You are looking at the short-time Fourier spectrogram of a bearing's acceleration signal. Determine the bearing's health state. Answer with exactly one of: normal, inner_race, outer_race, ball.
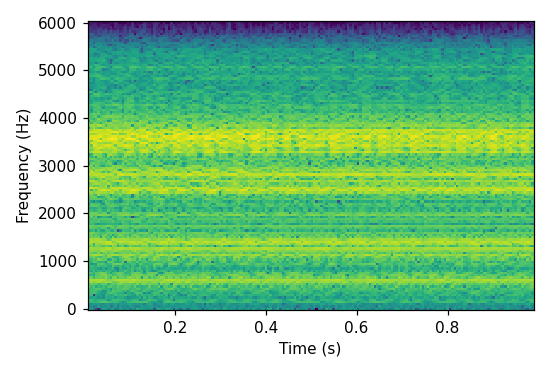
Answer: inner_race